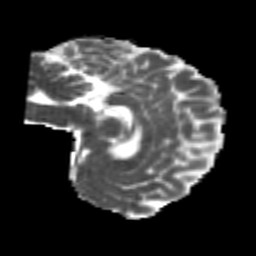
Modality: MD
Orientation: sagittal
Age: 21
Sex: female
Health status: healthy
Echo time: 0.074 s